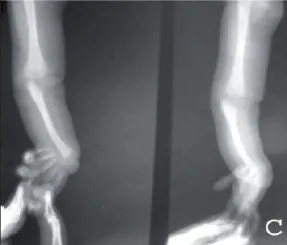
Right radial club hand and hemangiomas on the anterior aspect of the right elbow and the abdominal wall.
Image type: radiology (x_ray)